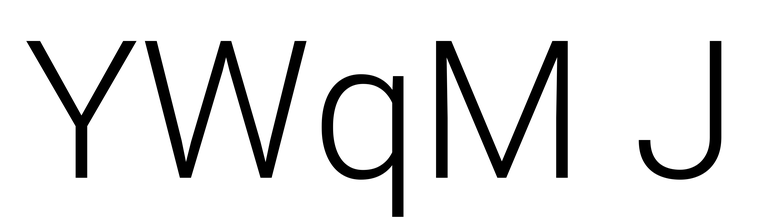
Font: Roboto_Light